Aerial crown-view tile of a tropical tree (Barro Colorado Island, Panama), acquired 20241014:
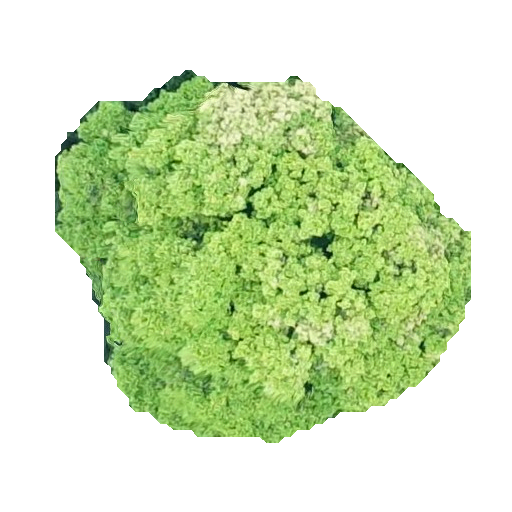
Species: Prioria copaifera
GBIF accepted scientific name: Prioria copaifera
Crown area: 174.653 m²